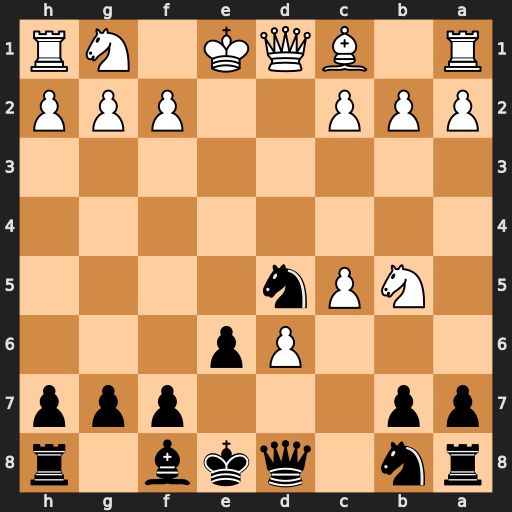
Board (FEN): rn1qkb1r/pp3ppp/3Pp3/1NPn4/8/8/PPP2PPP/R1BQK1NR
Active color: b
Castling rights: KQkq
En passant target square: -
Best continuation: Qa5+